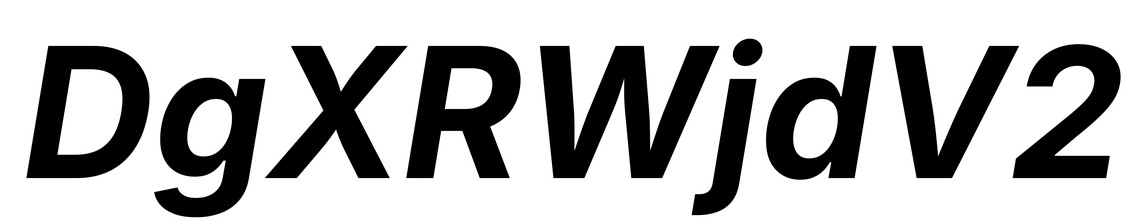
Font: Inter-Italic_Bold_Italic